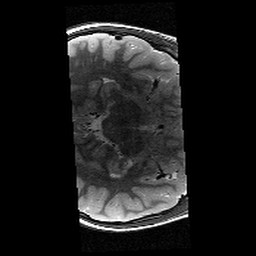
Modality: T2w
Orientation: axial
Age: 10
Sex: female
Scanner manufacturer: siemens
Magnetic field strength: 3 T
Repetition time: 9.23 s
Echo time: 0.067 s